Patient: sex M, age 29
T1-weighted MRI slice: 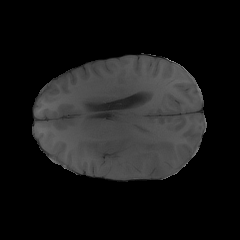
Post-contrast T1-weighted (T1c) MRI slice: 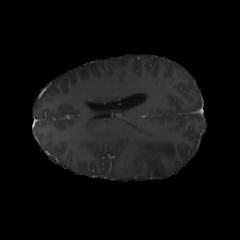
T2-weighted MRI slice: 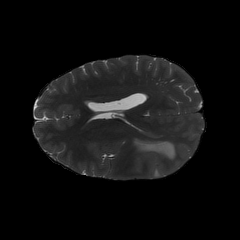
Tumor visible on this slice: yes
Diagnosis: Astrocytoma, IDH-mutant
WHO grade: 4